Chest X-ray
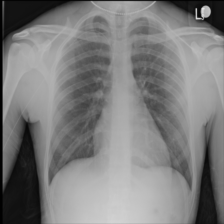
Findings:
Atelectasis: negative
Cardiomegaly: negative
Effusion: negative
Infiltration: negative
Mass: negative
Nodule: negative
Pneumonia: negative
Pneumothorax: negative
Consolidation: negative
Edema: negative
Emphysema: negative
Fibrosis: negative
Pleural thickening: negative
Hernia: negative